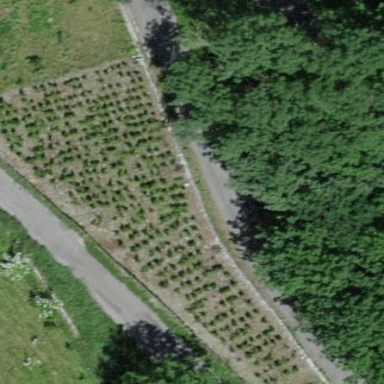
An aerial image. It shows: Vineyard.